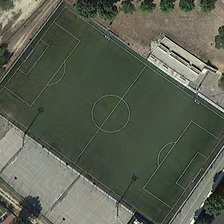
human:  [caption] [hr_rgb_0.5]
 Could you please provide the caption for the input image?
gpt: some green trees and several buildings are around a football field .

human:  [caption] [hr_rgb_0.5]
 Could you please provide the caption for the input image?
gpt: some green trees and several buildings are around a football field .

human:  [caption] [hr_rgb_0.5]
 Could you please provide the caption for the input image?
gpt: some green trees and several buildings are around a football field .

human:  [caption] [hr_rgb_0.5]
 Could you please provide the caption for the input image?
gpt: some green trees and several buildings are around a football field .

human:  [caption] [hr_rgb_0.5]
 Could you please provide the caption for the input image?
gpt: some green trees and several buildings are around a football field .